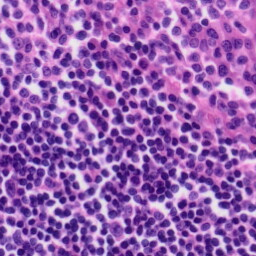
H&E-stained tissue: Tonsil